Question: I'm running a Silverlight 4 application that has a WCF service reference to a service that has a lot of contracts involved.
I noticed that my startup performance was horrible so I profiled it and found that 7 seconds of time was spent generating serialization code on the first WCF call.

I know there is a way to improve startup time by using the XmlSerializer (<URL>. This is done by generating the serialization code into a separate assembly ahead of time but I can't seem to figure out how to do this in Silverlight.
Has anyone done this before? Is it even possible? Any other ideas that might help are also welcome.
Thanks.
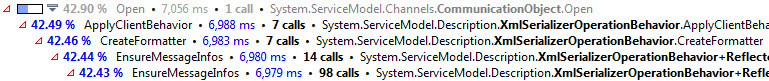
Answer: It turns out that if you use the <URL> you won't have the same startup performance problems as you do when you add a WCF reference.